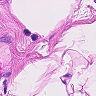
Metastatic tissue present: no